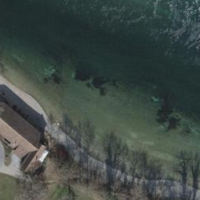
EUNIS habitat code: 15
Species observed at this site:
Cygnus olor
Ardea alba
Anas platyrhynchos
Mergus merganser